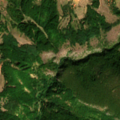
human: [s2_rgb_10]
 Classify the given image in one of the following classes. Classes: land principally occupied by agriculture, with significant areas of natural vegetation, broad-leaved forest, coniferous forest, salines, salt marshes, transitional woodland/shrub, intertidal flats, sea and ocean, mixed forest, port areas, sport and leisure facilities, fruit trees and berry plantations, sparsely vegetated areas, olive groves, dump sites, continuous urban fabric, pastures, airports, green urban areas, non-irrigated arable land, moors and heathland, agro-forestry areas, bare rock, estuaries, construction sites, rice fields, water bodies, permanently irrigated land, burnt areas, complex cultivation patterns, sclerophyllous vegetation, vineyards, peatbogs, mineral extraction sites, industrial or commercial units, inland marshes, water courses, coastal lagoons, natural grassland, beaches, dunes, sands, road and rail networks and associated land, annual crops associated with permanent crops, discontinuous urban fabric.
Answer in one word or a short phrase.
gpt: complex cultivation patterns, land principally occupied by agriculture, with significant areas of natural vegetation, broad-leaved forest